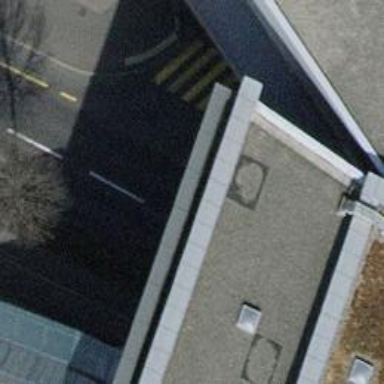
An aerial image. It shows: Cycleway with asphalt surface passing through building tunnel.